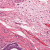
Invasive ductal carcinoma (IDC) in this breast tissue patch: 0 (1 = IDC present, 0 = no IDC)